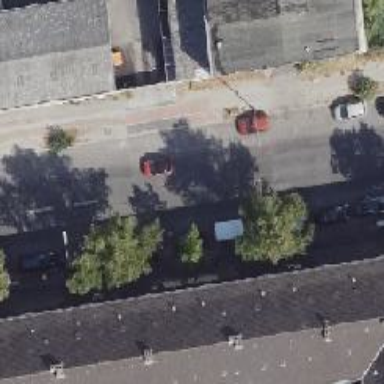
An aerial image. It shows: Tertiary road with asphalt surface. There are sidewalks on both sides and parking lane on the right.